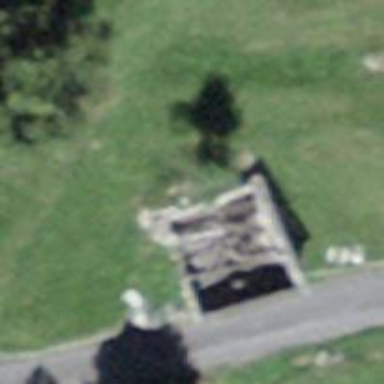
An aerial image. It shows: Historic building now in ruins.